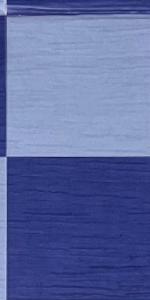
Label: Empty